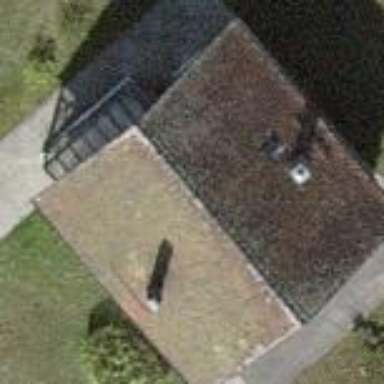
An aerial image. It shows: Simple house.